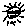
Label: sun